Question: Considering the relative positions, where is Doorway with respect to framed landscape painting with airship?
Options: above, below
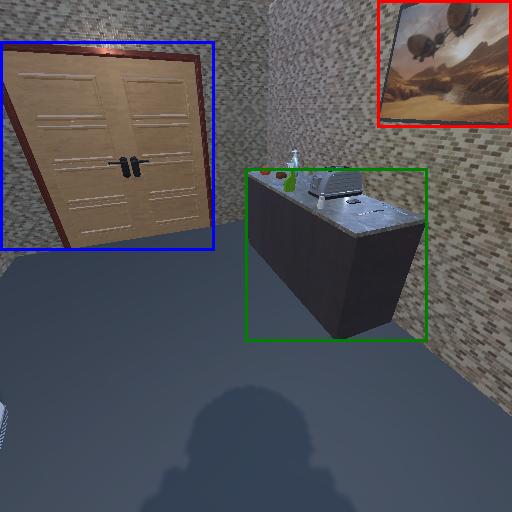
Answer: above